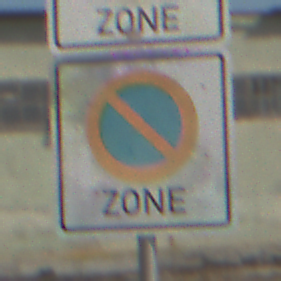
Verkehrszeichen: BeginnEingeschraenktesHalteverbotZone
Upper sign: BeginnZone30
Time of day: Midday
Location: Outdoor (Suburban)
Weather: PartlyCloudy
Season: NotSpecified
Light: Natural